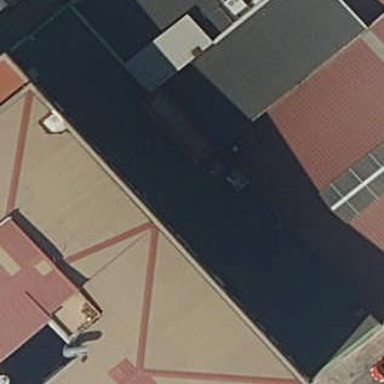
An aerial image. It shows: Commercial building.